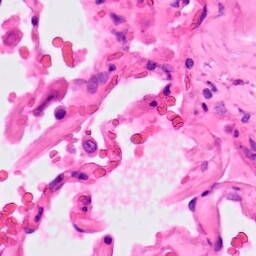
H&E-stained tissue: Lung